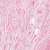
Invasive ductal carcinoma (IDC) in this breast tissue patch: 0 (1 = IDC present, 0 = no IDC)